【题型】填空题　【知识点】立体几何　【难度】medium
棱长为 2 的正方体 $ABCD-A_1B_1C_1D_1$ 中，$E$ 为棱 $DD_1$ 的中点，$F$ 为正方形 $C_1CDD_1$ 内一个动点（包括边界），且 $B_1F \parallel$ 平面 $A_1BE$，则当三棱锥 $B_1-D_1DF$ 体积取最大时，其外接球的表面积为 \underline{\quad\quad\quad}。

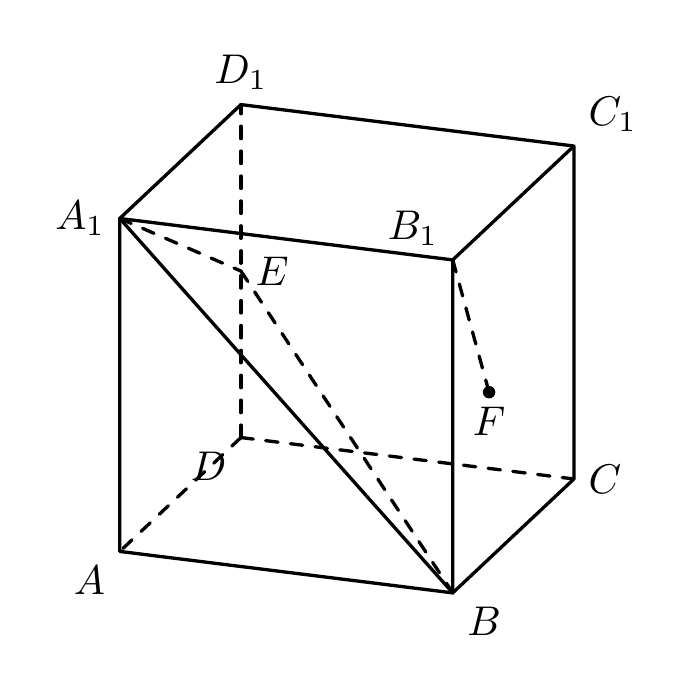
【解答】
\noindent 【答案】$\displaystyle \frac{25\pi}{2}$

\vspace{0.5em}
\noindent 【分析】先过 $B_1$ 作平面 $A_1BE$ 的平行面从而确定点 $F$ 的轨迹，再确定三棱锥 $B_1-D_1DF$ 体积取最大时 $F$ 的位置，进而找到球心所在方位即可求解。

\vspace{0.5em}
\noindent 【详解】如图，当点 $H$ 位于 $CC_1$ 的中点时，取 $D_1C_1$ 中点 $G$，连接 $B_1H,GH,B_1G$，

则由正方体性质有 $B_1H \parallel A_1E,A_1B \parallel GH$，

因为 $GH,B_1H \not\subset$ 平面 $A_1BE$，$A_1E,A_1B \subset$ 平面 $A_1BE$，

所以 $GH \parallel$ 平面 $A_1BE$，$B_1H \parallel$ 平面 $A_1BE$，

又 $B_1H \cap GH = H$ 且都在面 $B_1GH$，所以平面 $B_1GH \parallel$ 平面 $A_1BE$，

又 $GB_1 \subset$ 面 $GB_1H$，所以 $GB_1 \parallel$ 平面 $A_1BE$，

所以 $F$ 的轨迹是以 $CC_1,D_1C_1$ 的中点为端点的线段 $GH$，

因为 $V_{B_1-D_1DF}=V_{F-B_1D_1D}$，

所以当 $F$ 点离平面 $B_1D_1D$ 距离最远时三棱锥 $B_1-D_1DF$ 体积最大，

此时，点 $F$ 与 $CC_1$ 的中点 $H$ 重合，

取 $BD_1$ 中点 $O$，连接 $OH(OF)$，则由正方体性质可得 $OH \perp$ 平面 $B_1D_1D$，

所以三棱锥 $B_1-D_1DH$ 的外接球球心在 $OH$ 所在直线上，

建立空间直角坐标系，如图所示，

则 $D(0,0,0),D_1(0,0,2),H(0,2,1),B_1(2,2,2)$，球心为 $G'(x,y,1)$，

则 $G'B_1 = G'D,G'H = G'D$

于是
$$
\begin{cases}
(x-2)^2 + (y-2)^2 + 1 = x^2 + y^2 + 1 \\
x^2 + (y-2)^2 + 0 = x^2 + y^2 + 1
\end{cases}
, \implies
\begin{cases}
x = \dfrac{5}{4} \\
y = \dfrac{3}{4}
\end{cases}
,
$$

所以外接球半径为 $R^2 = x^2 + y^2 + 1 = \dfrac{25}{8}$，

所以 $S = 4\pi R^2 = 4\pi \left( \dfrac{25}{16} + \dfrac{9}{16} + 1 \right) = \dfrac{25\pi}{2}$．

故答案为：$\displaystyle \frac{25\pi}{2}$．

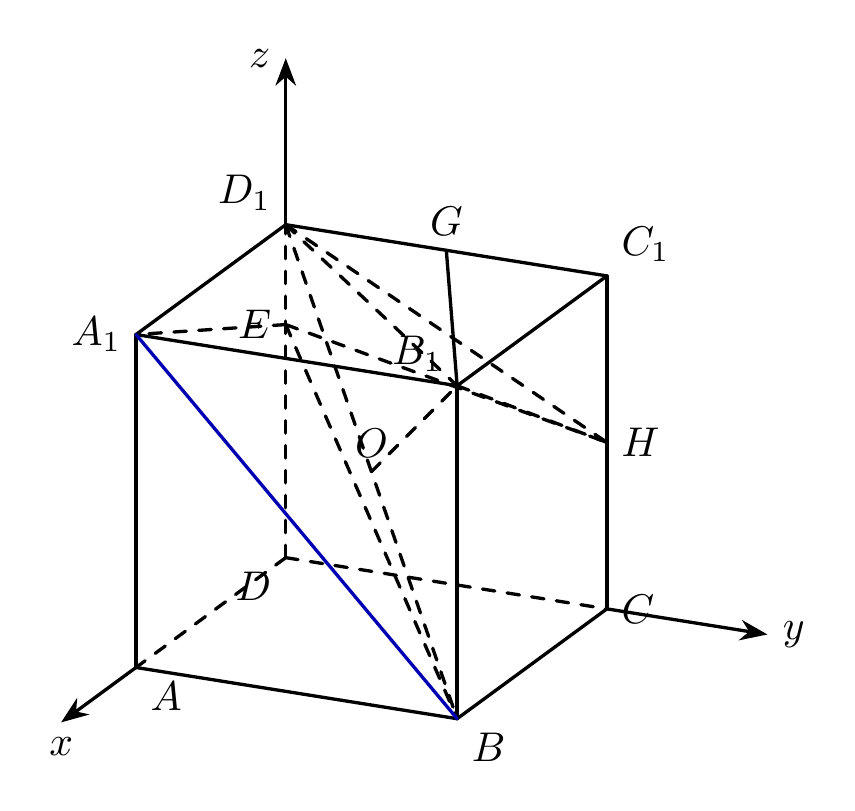